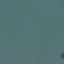
Land use / land cover: SeaLake